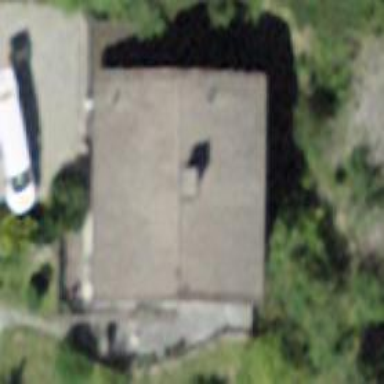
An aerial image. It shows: Detached building.